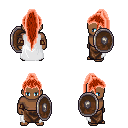
a pixel art fantasy rpg character, male body template, human, dark skin, white cape, robe skirt, red extra-long topknot hairstyle, cloth bracers, shield, four views (front, back, left, right), 2x2 character sprite sheet, small pixel art, hard edges, no anti-aliasing